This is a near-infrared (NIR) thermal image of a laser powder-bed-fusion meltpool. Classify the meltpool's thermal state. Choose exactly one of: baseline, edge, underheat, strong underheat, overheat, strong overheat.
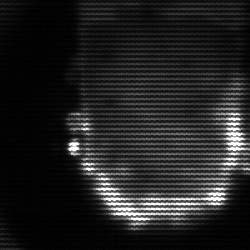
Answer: baseline